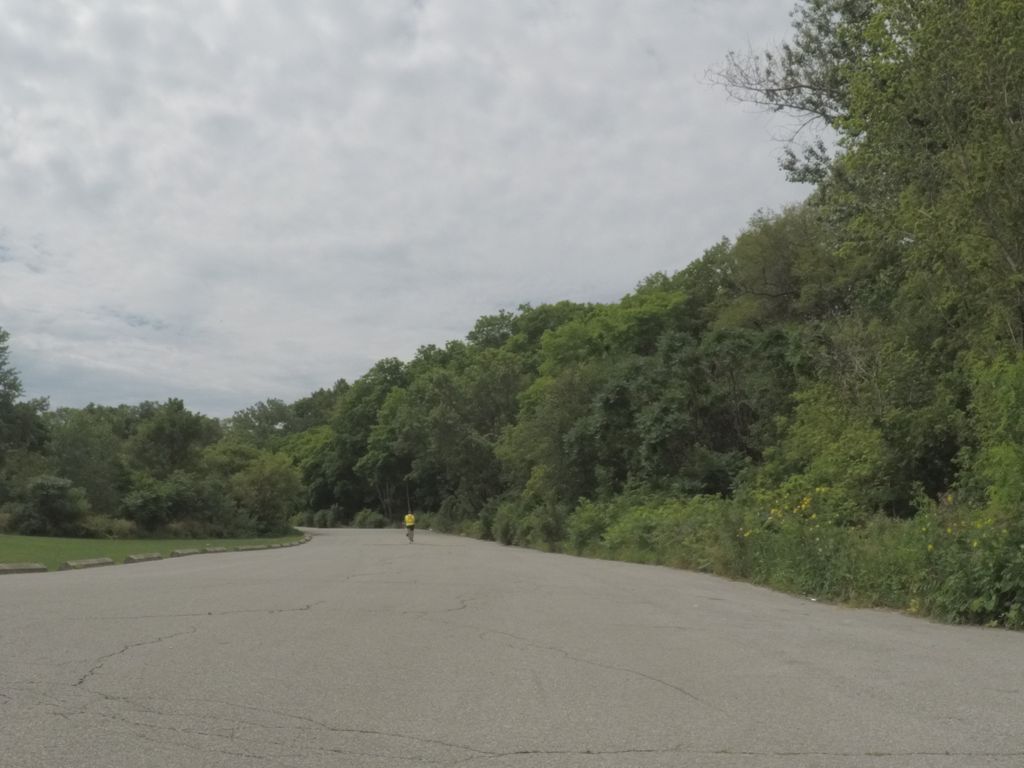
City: toronto